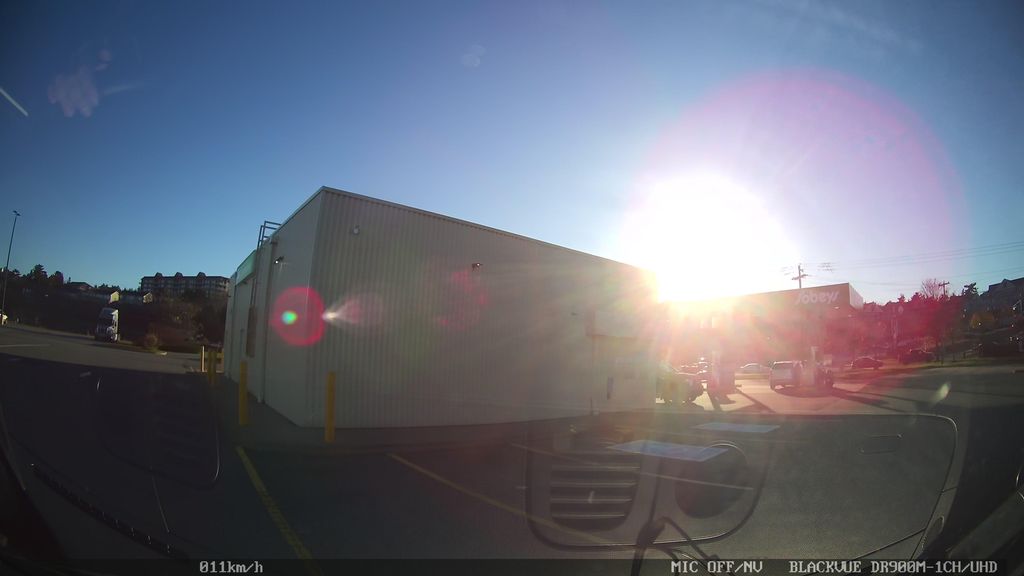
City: halifax